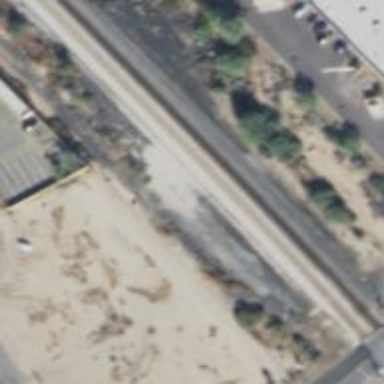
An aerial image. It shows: Railway track.